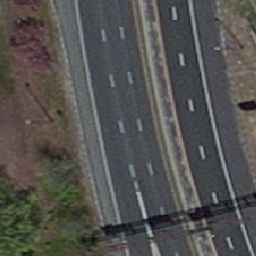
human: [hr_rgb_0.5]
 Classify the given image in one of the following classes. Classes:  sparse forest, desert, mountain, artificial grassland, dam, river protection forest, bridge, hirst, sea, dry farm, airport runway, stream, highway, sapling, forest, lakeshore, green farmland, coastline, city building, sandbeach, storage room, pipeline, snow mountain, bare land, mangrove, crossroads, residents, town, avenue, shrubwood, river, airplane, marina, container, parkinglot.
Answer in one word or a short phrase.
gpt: highway